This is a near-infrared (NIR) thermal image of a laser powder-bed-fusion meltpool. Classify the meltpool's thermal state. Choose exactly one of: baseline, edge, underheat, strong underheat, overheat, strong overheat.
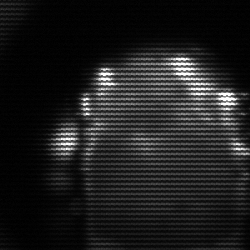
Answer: baseline